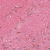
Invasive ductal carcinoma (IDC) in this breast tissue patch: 0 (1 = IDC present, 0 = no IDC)